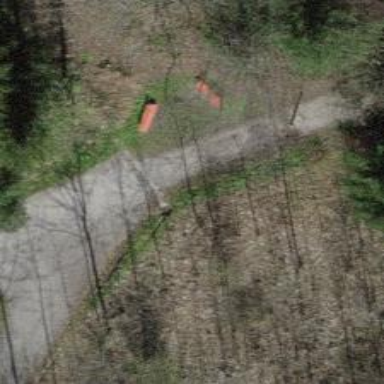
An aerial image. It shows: Bench for seating.